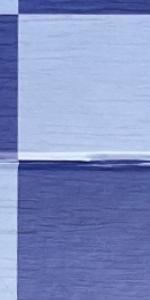
Label: Empty